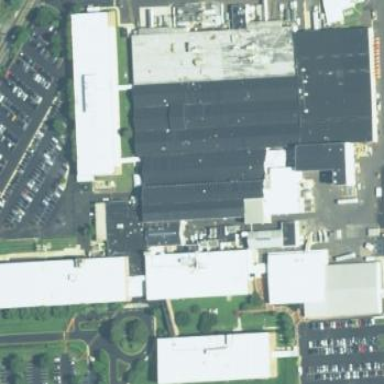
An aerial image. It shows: Commercial building.